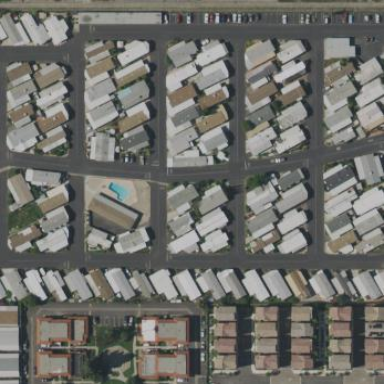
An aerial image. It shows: Residential area known as trailer park.